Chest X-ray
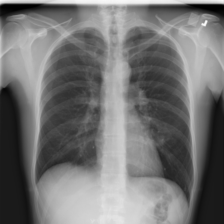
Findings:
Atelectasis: negative
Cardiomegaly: negative
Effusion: positive
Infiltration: negative
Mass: negative
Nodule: negative
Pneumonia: negative
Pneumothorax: negative
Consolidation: negative
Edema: negative
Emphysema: negative
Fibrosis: negative
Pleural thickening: negative
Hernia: negative